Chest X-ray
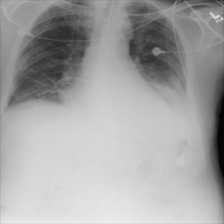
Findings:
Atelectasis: negative
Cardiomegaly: negative
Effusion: negative
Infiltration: positive
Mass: negative
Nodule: negative
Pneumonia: negative
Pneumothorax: negative
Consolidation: positive
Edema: negative
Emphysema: negative
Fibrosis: negative
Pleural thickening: negative
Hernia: negative